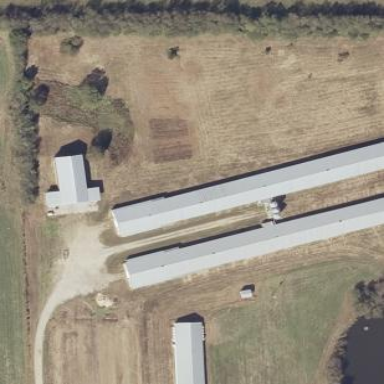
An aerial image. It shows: Farm auxiliary building.